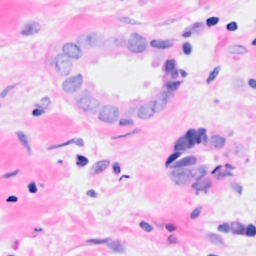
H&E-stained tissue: Breast